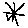
Label: star